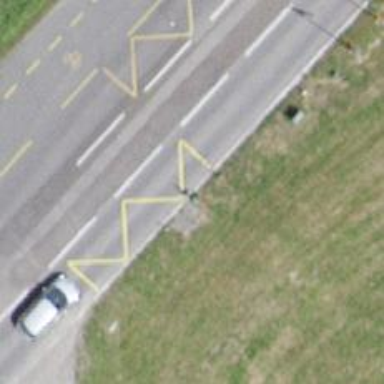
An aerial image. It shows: Bus stop with platform for public transport.